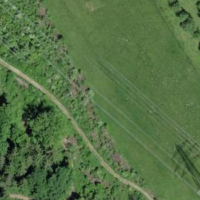
EUNIS habitat code: 25
Species observed at this site:
Chamaenerion angustifolium